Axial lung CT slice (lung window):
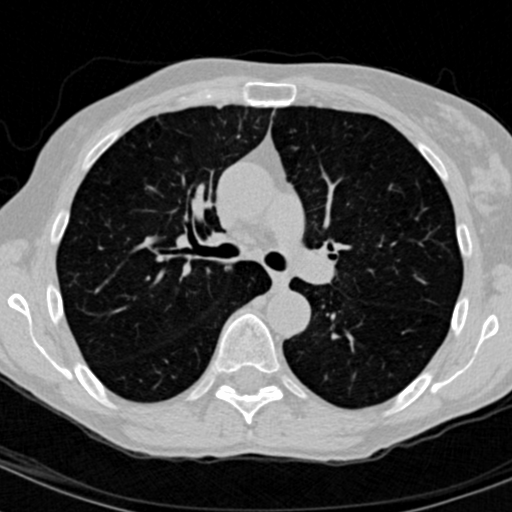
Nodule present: no